Question: # Problem
I have the following mark-up:
'''
<div id="progress-bar">
<div id="step-1" class="active"><p>1. Select Room</p></div>
<div id="step-2" class="incomplete"><p>2. Choose Date</p></div>
<div id="step-3" class="incomplete"><p>3. Confirm Order</p></div>
<div id="step-4" class="incomplete"><p>4. Make Payment</p></div>
</div>
'''
The border it meant to surround all of the "steps", but instead cuts them in half, the only way I've found to solve is to explicitly set the height on this, although I thought the content inside would do this when not setting a height.

According to Chrome's Inspect Element, these are all of the CSS rules applied to it:
Progress Bar:
'''
div#progress-bar {
padding-top: 10px;
padding-bottom: 10px;
border: 1px solid black;
}
'''
Individual Steps only have mark-up for font styling (text-shadow, font-size), as well as (Where step-x corresponds to step-1,step-2 etc.):
'''
div#step-x {
padding: 10px;
width: 227.5px;
float: left;
}
'''
I did use a CSS reset, although I assumed the idea behind those was to remove all styling, so could that be an issue?
Any links to this specific problem elsewhere (further reading, if it's a known bug, perhaps a workaround) are welcome.
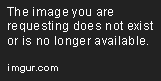
Answer: try to add 'overflow:auto' for the '#progress-bar' to clear the floats. Info <URL>